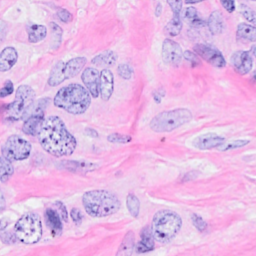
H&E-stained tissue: Breast